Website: bh-photo
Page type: address-validator
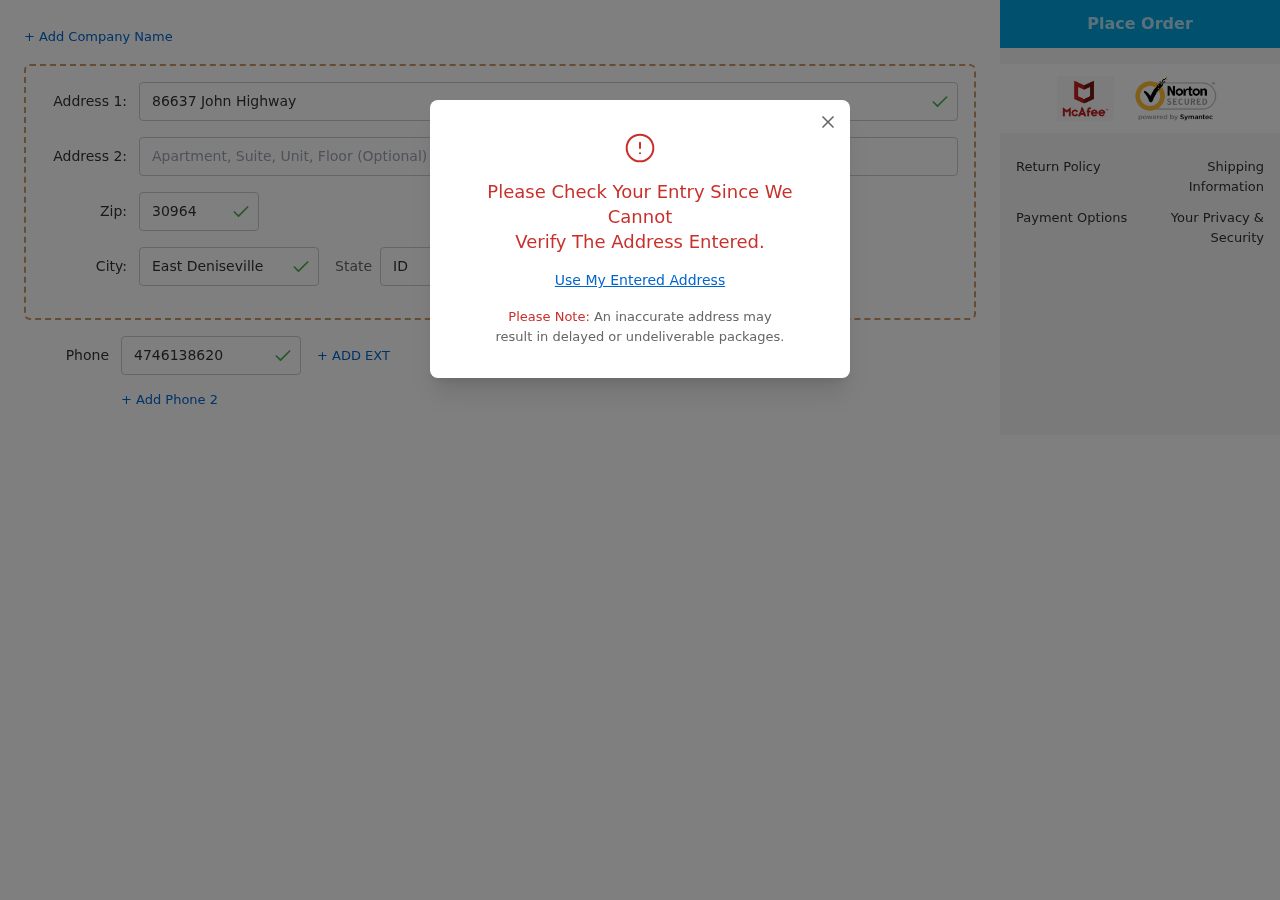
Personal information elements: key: PII_CITY
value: East Deniseville
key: PII_PHONE
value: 4746138620
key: PII_POSTCODE
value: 30964
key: PII_STATE_ABBR
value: ID
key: PII_STREET
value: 86637 John Highway